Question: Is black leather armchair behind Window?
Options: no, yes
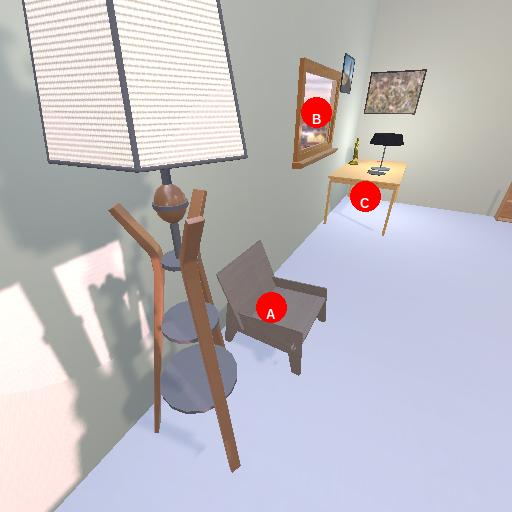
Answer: no